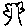
Label: tree